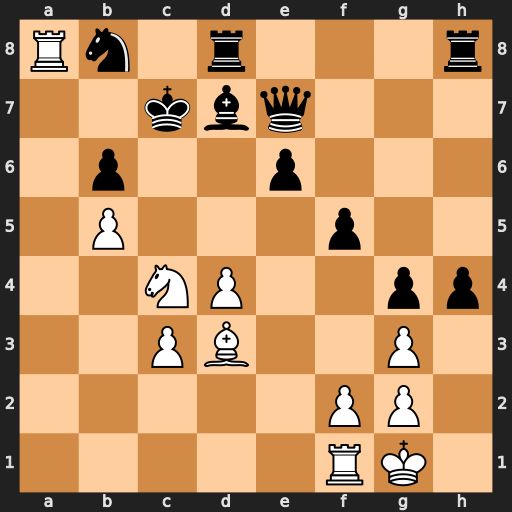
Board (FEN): Rn1r3r/2kbq3/1p2p3/1P3p2/2NP2pp/2PB2P1/5PP1/5RK1
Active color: w
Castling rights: -
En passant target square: -
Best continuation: Ra7+ Kc8 Nxb6#